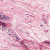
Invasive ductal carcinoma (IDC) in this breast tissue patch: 0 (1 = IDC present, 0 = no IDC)